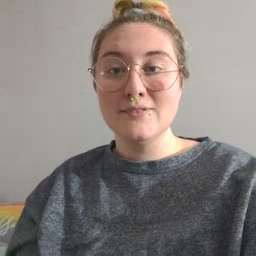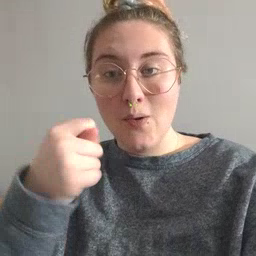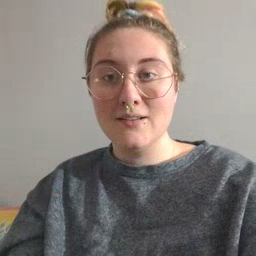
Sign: toy